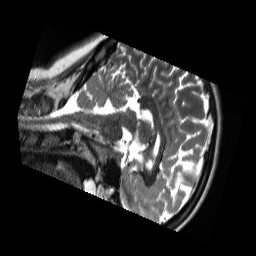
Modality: T2w
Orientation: sagittal
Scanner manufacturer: siemens
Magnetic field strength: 3 T
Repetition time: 13.52 s
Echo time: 0.088 s